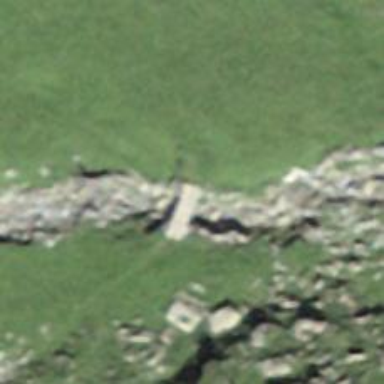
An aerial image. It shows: Path leading to bridge.